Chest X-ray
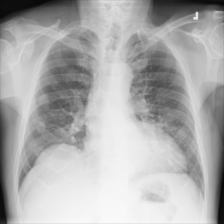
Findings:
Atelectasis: positive
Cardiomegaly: negative
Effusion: negative
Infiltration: negative
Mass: negative
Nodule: negative
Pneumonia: negative
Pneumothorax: negative
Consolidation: negative
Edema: negative
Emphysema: negative
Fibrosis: negative
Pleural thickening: negative
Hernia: negative